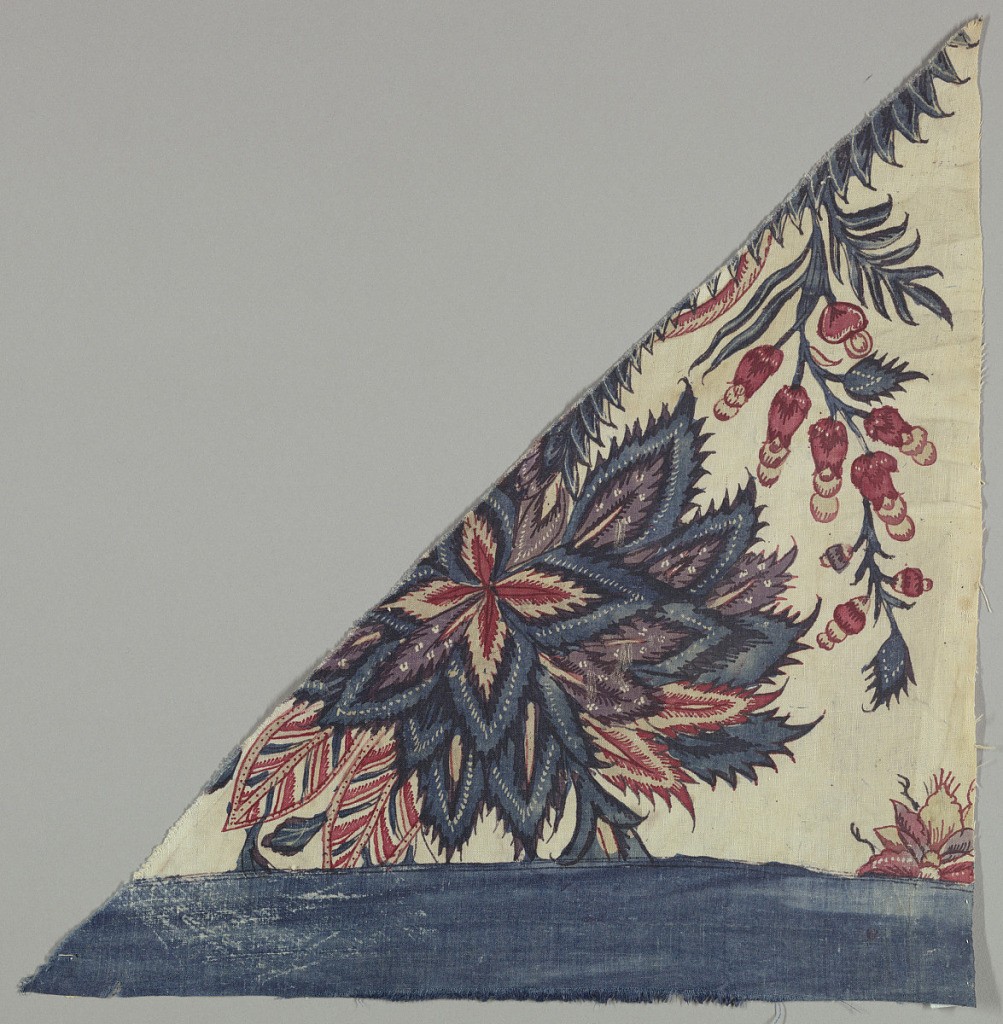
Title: Chintz fragment
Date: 18th century
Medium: cotton Technique: mordants for 2 reds and purple applied by pen and brush; madder dyed; blue applied over resist; yellow applied by brush; chitnz on plain weave
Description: Portion of one end of a fabric showing blue heading and exotic flowers.